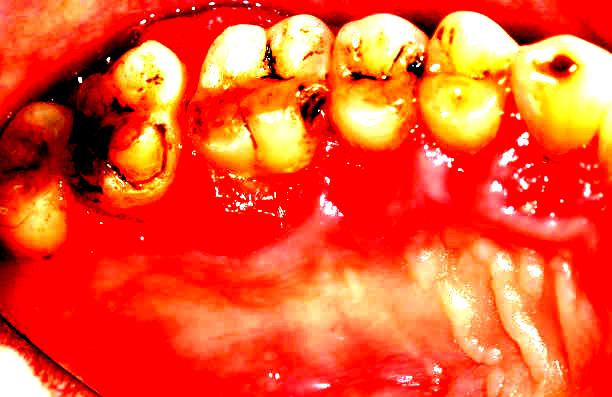
Condition: Calculus